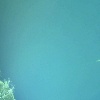
Label: water